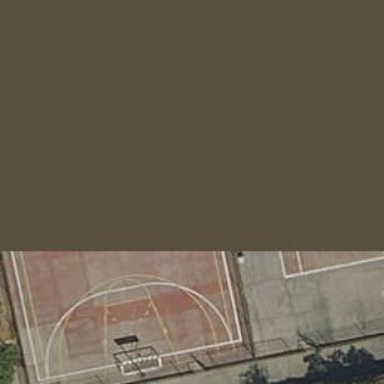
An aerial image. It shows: Futsal pitch for leisure land activities.